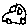
Label: car